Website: apple
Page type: customer-info-address
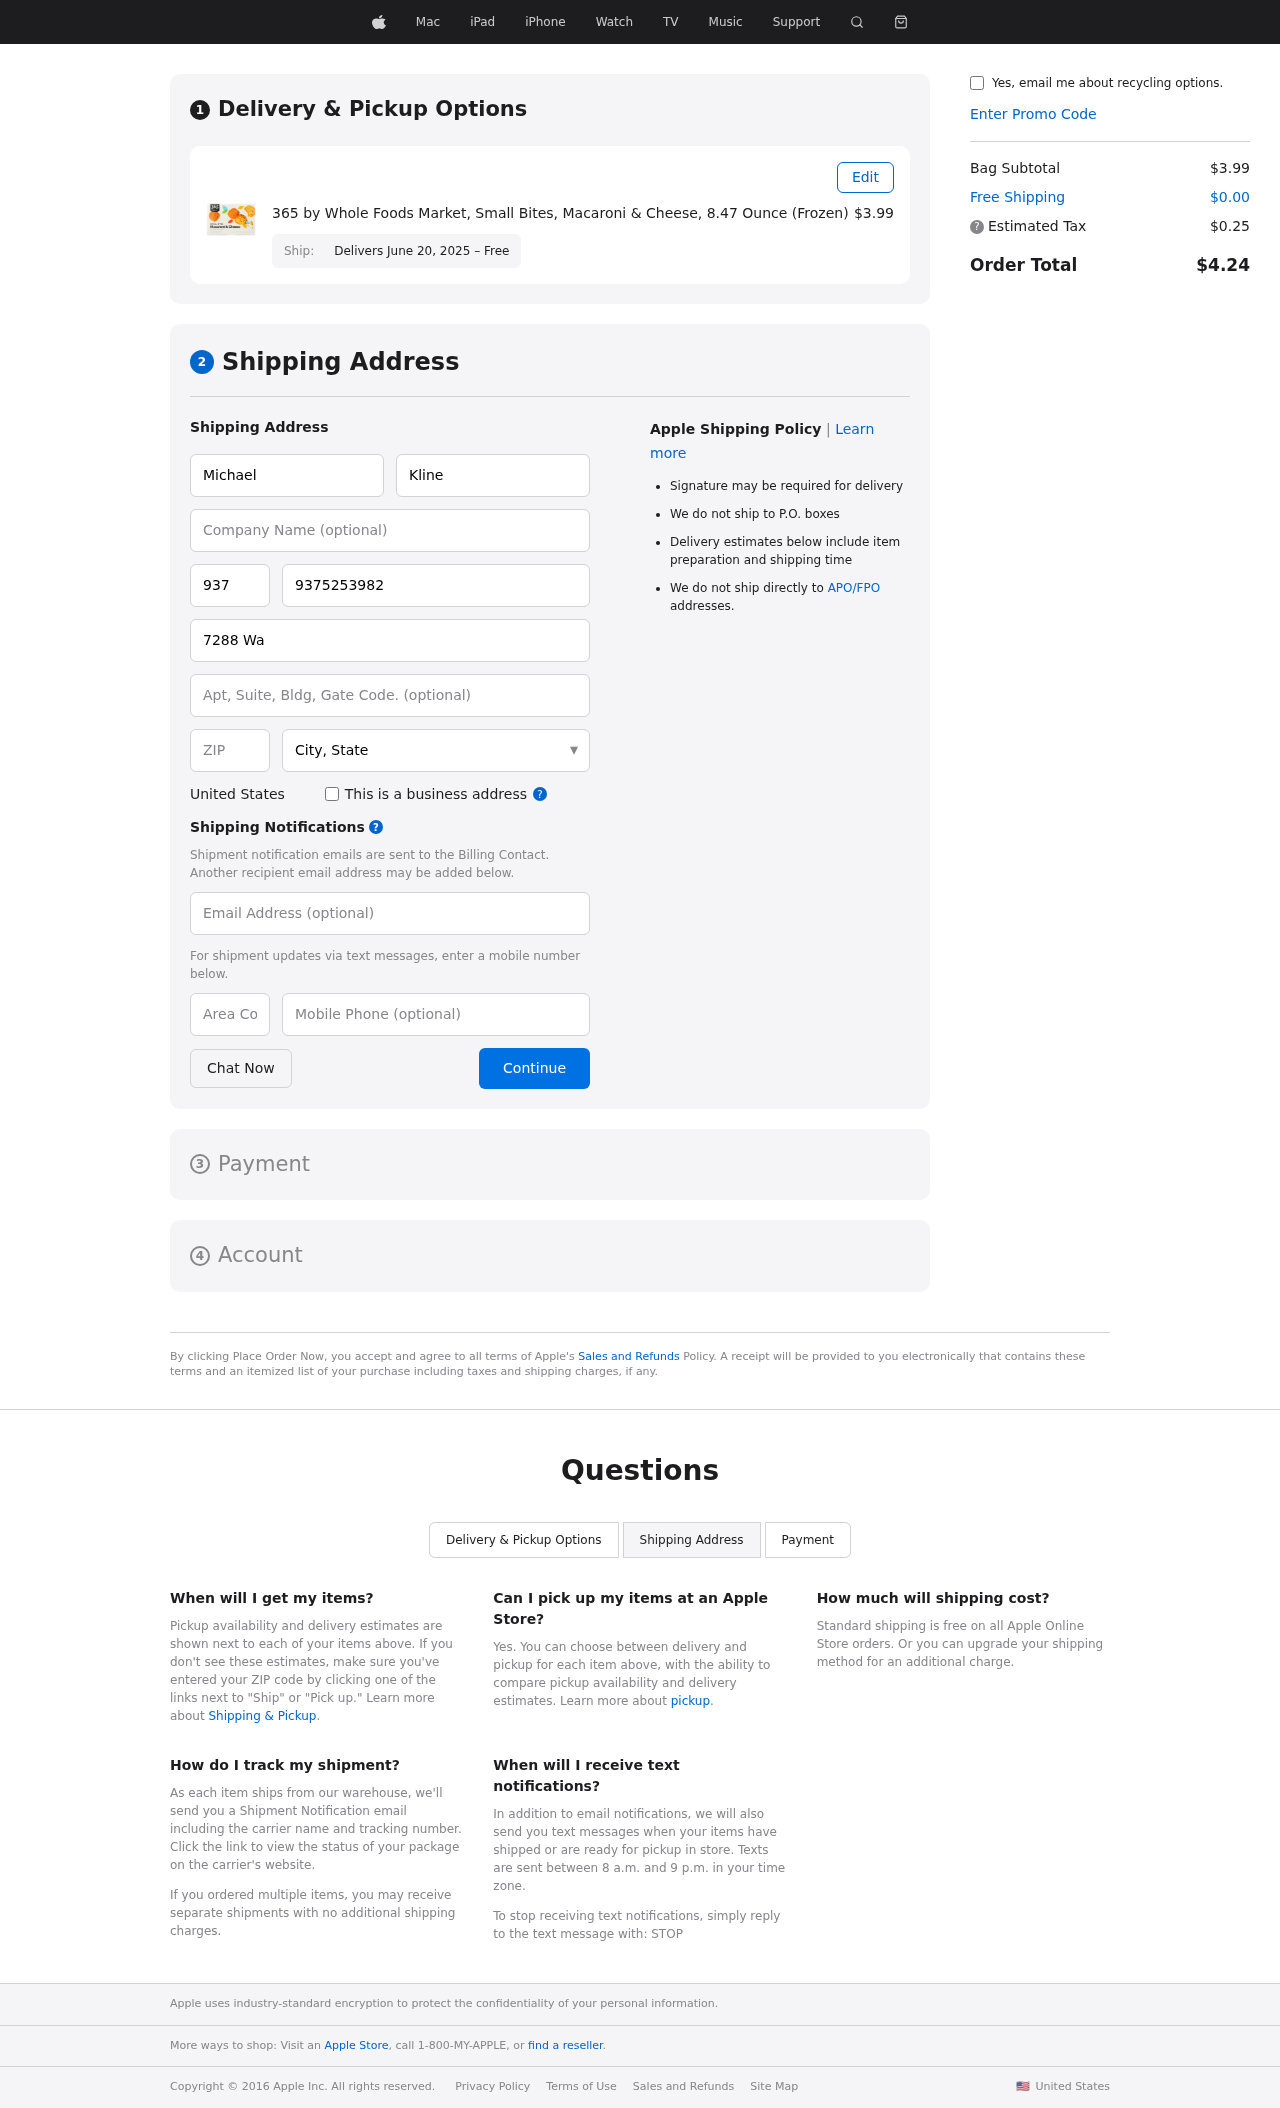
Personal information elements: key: PII_CITY_STATE
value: East Felicia, NM
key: PII_COUNTRY
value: United States
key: PII_EMAIL
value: michaelkline@hotmail.com
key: PII_FIRSTNAME
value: Michael
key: PII_LASTNAME
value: Kline
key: PII_PHONE
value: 9375253982
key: PII_PHONE_AREA
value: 937
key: PII_POSTCODE
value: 13330
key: PII_STREET
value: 7288 Walker Squares Apt. 930
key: PII_STREET2
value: Suite 643
Product elements: key: PRODUCT1_NAME
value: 365 by Whole Foods Market, Small Bites, Macaroni & Cheese, 8.47 Ounce (Frozen)
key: PRODUCT1_PRICE
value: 3.99
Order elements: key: ORDER_DELIVERY_DATE
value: Delivers June 20, 2025 – Free
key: ORDER_SUBTOTAL
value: $3.99
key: ORDER_SHIPPING_COST
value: $0.00
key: ORDER_TAX
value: $0.25
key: ORDER_TOTAL
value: $4.24